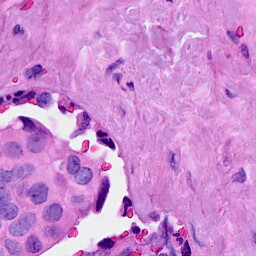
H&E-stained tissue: Breast